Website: bh-photo
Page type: gifting
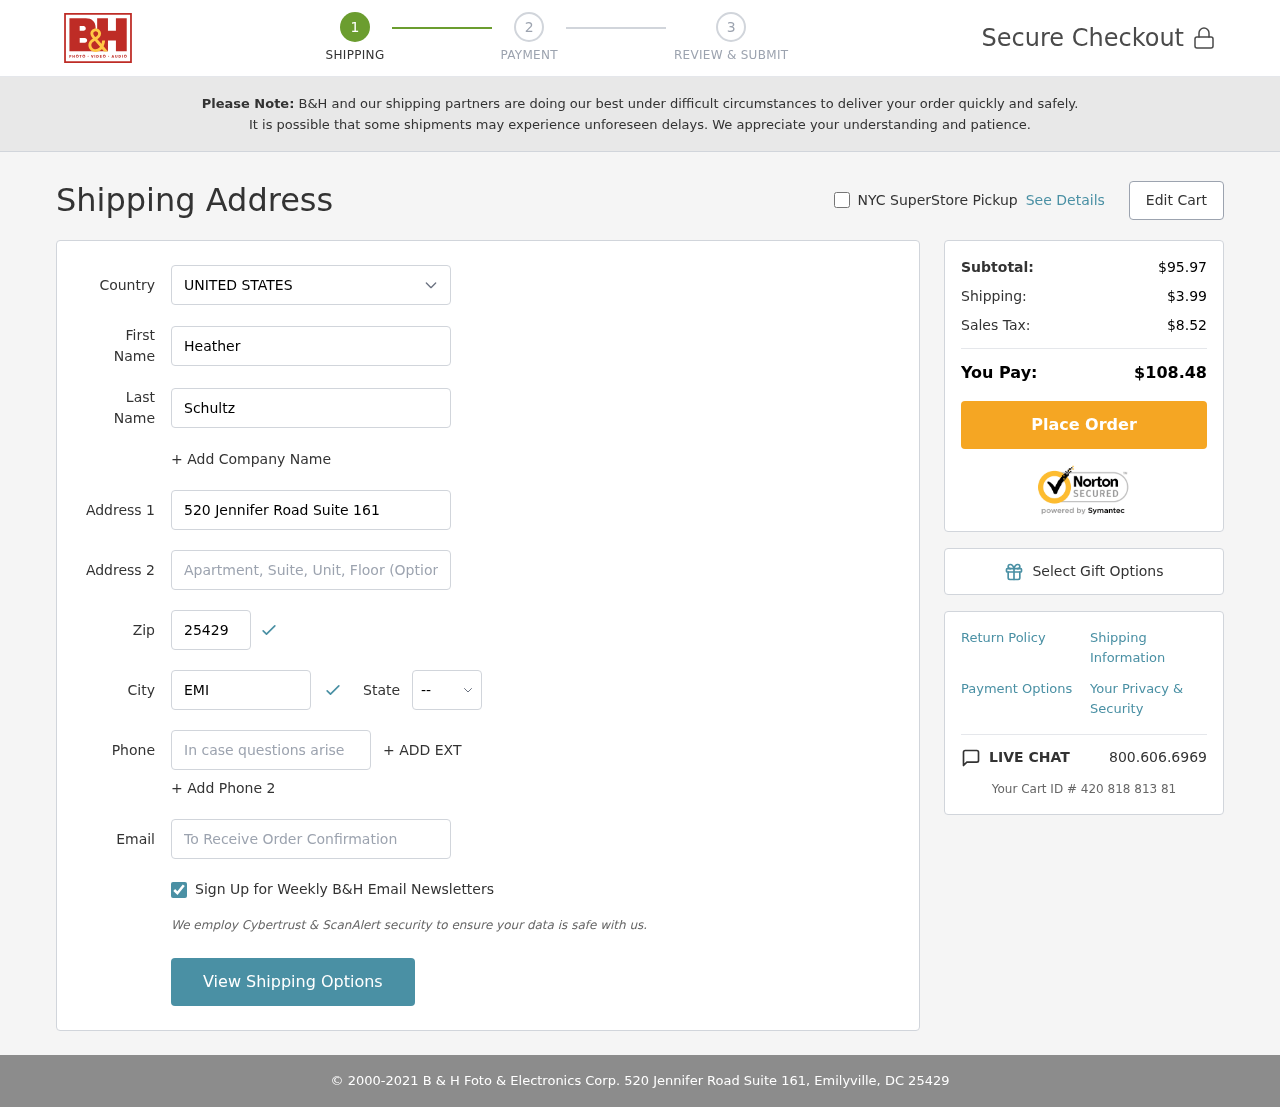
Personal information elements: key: PII_CITY
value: Emilyville
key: PII_COUNTRY
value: United States
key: PII_EMAIL
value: heatherschultz@gmail.com
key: PII_FIRSTNAME
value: Heather
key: PII_LASTNAME
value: Schultz
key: PII_PHONE
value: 2968349899
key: PII_POSTCODE
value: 25429
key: PII_STATE_ABBR
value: DC
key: PII_STREET
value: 520 Jennifer Road Suite 161
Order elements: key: ORDER_SUBTOTAL
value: $95.97
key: ORDER_SHIPPING_COST
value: $3.99
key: ORDER_TAX
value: $8.52
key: ORDER_TOTAL
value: $108.48
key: ORDER_ID
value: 420 818 813 81